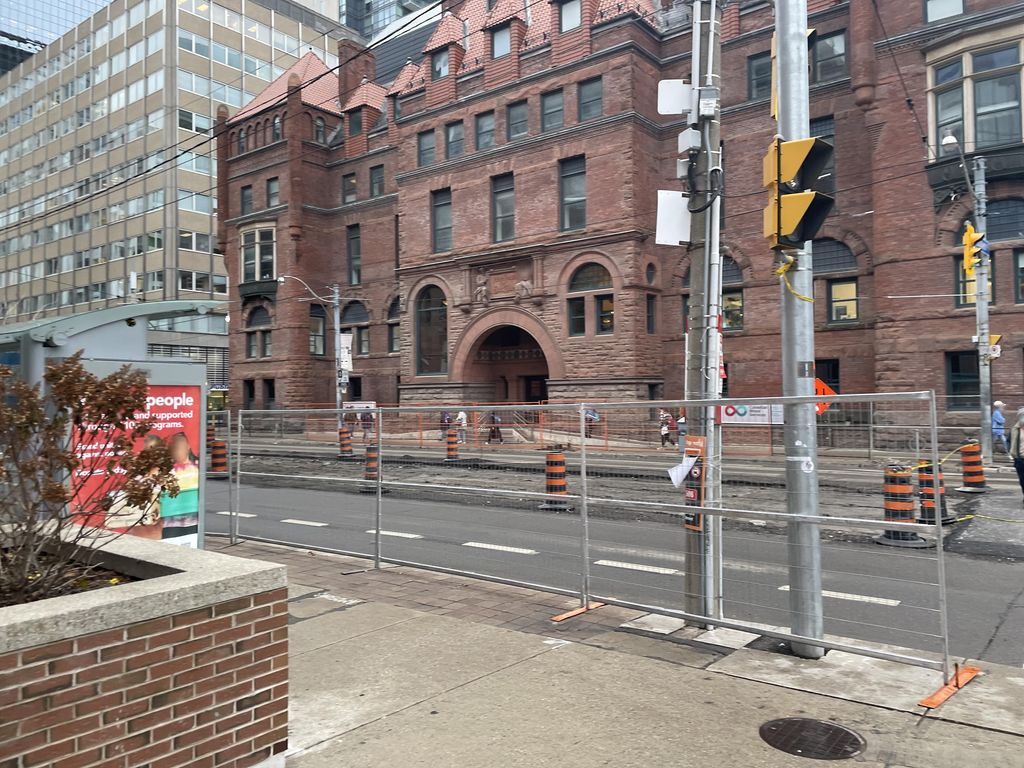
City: toronto